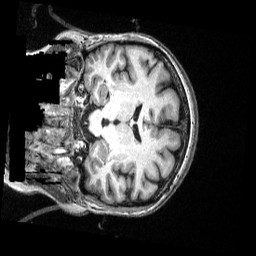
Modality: T1w
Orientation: coronal
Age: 50
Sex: female
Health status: ill
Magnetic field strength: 3 T
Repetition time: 2.53 s
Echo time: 0.00331 s